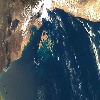
Label: water